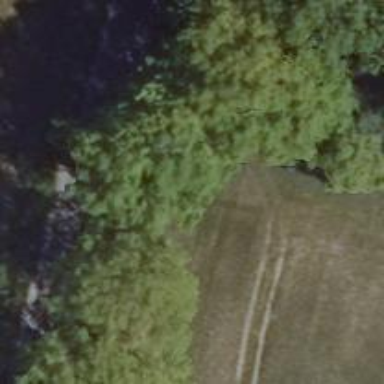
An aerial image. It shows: Row of deciduous broadleaved trees forming avenue.